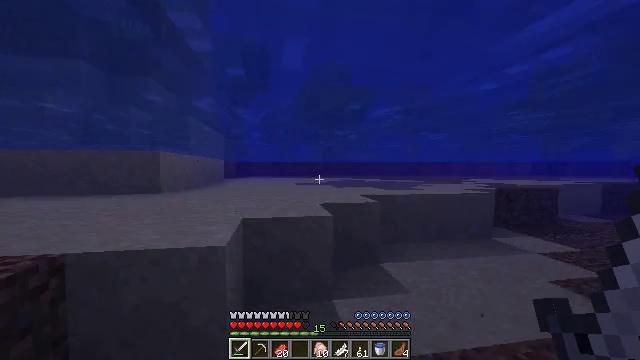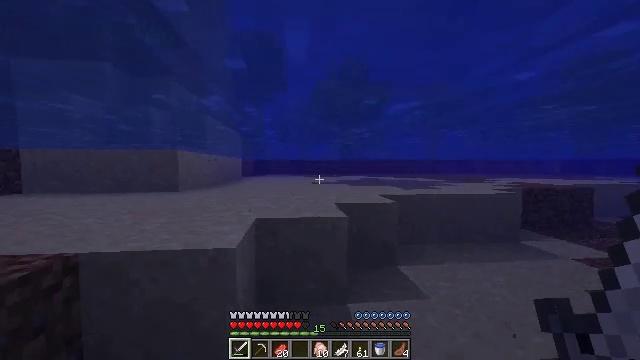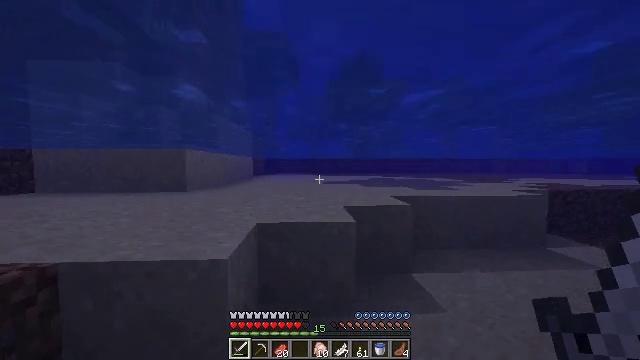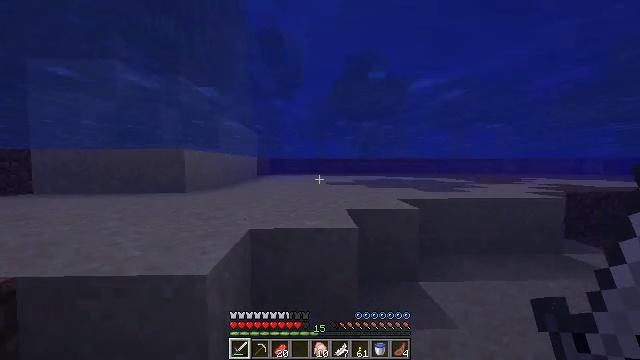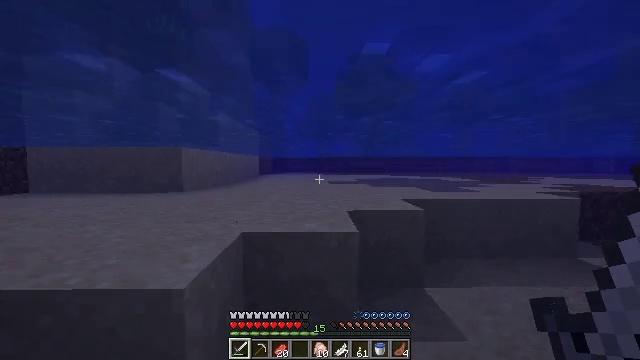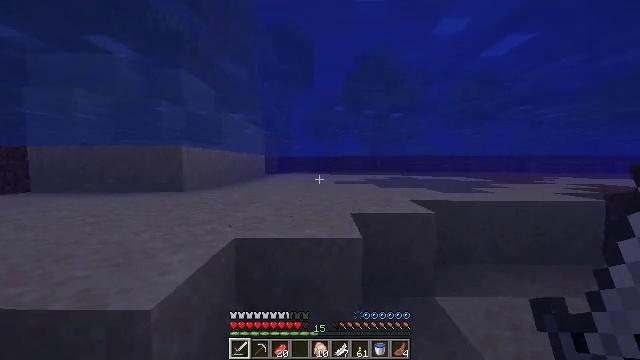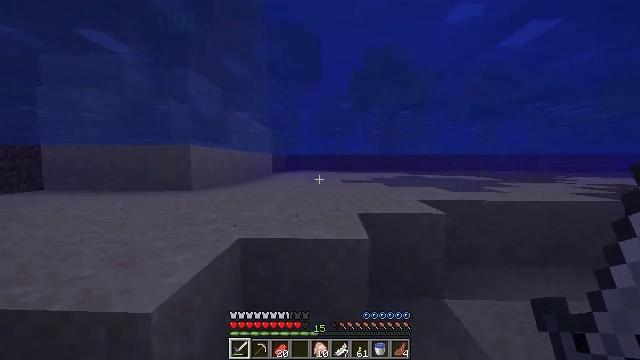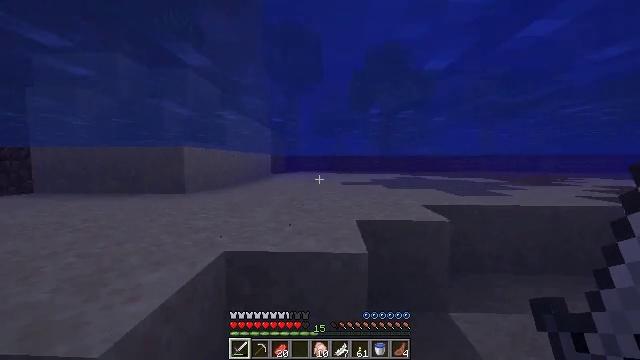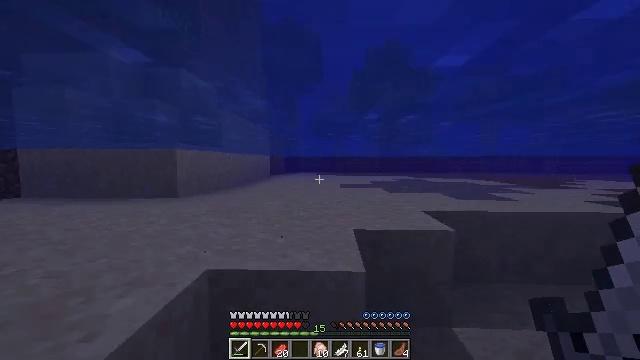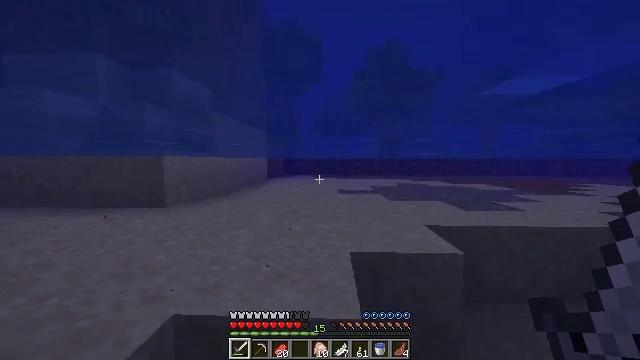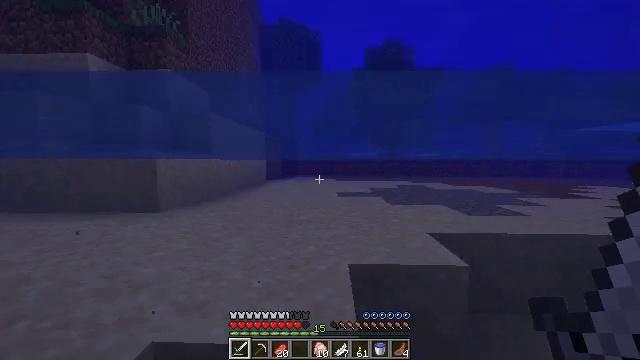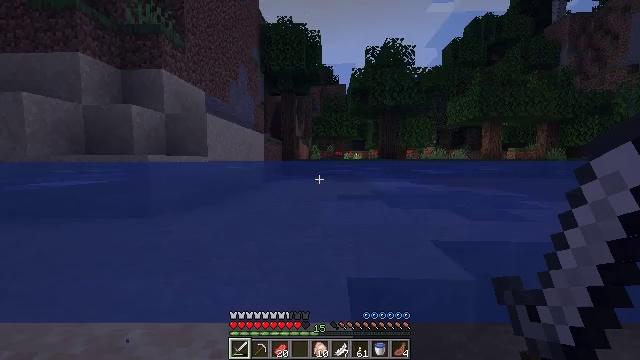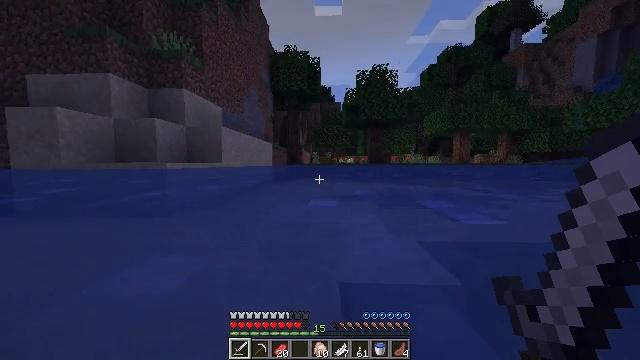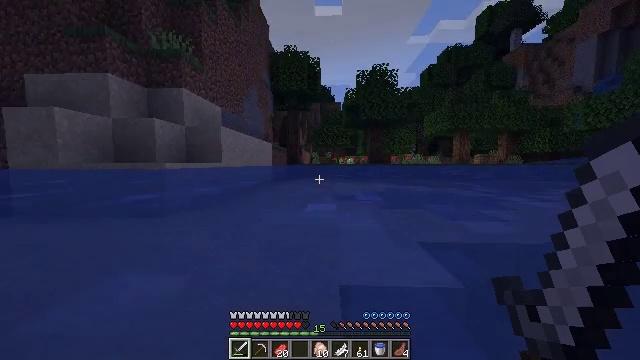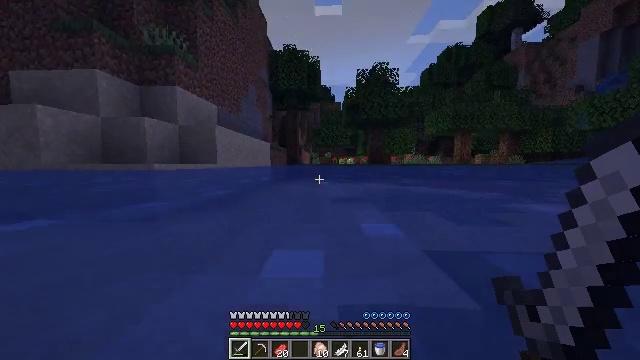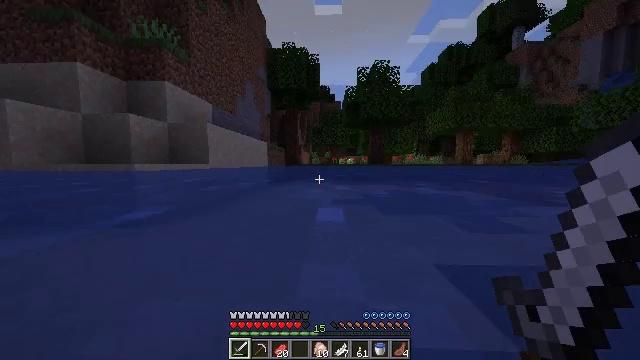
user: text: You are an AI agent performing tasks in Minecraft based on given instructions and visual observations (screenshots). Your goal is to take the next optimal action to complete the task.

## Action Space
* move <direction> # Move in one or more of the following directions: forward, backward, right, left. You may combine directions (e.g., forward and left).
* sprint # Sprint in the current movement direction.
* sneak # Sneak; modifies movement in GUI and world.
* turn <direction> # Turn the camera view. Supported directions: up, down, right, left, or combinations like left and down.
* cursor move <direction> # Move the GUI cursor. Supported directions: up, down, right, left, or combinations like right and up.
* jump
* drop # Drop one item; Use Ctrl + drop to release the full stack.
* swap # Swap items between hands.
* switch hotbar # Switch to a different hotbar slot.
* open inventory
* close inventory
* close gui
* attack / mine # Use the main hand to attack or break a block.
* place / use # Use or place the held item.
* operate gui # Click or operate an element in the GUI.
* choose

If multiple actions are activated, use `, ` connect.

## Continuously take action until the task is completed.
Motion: motion action
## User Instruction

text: Dig up the grass block for dirt.
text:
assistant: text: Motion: move forward, sprint, turn left
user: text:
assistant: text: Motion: move forward, sprint, turn left
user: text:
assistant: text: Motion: move forward, sprint, turn left
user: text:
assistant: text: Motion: move forward, sprint
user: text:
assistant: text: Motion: move forward, sprint, turn left
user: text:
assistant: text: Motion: move forward, sprint, turn left, jump
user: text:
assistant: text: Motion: move forward, sprint, jump
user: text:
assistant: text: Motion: move forward, sprint, jump
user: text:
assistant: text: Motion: move forward, sprint, jump
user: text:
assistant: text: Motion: move forward, sprint
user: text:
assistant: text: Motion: move forward, sprint
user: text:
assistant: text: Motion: move forward, sprint
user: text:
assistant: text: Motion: move forward, sprint
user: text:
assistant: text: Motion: move forward, sprint
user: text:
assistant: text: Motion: move forward, sprint
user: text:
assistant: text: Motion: move forward, sprint
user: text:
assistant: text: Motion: move forward, sprint
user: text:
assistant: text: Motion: move forward, sprint
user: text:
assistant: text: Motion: move forward, sprint
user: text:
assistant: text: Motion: move forward, sprint
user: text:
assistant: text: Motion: move forward, sprint
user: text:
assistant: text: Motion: move forward, sprint
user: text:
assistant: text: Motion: move forward, sprint
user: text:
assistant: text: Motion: move forward, sprint, turn right
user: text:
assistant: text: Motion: move forward, sprint, turn right
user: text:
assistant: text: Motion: move forward, sprint, turn right
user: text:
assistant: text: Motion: move forward, sprint
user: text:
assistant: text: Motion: move forward, sprint
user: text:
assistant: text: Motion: move forward, sprint
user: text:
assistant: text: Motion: move forward, sprint